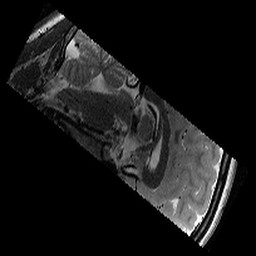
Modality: T2w
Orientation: sagittal
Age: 11
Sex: male
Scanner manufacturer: siemens
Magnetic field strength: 3 T
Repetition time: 9.23 s
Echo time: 0.067 s